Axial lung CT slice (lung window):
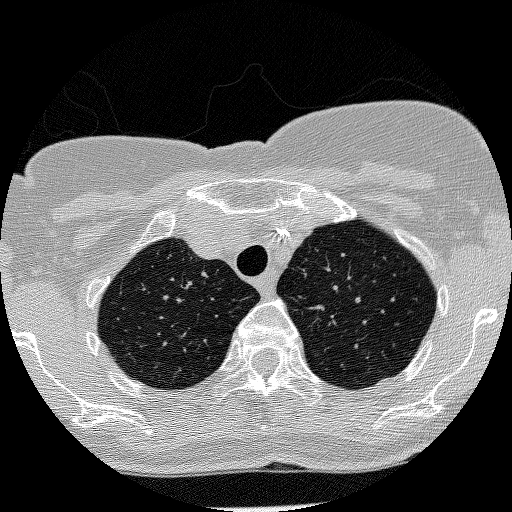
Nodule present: no